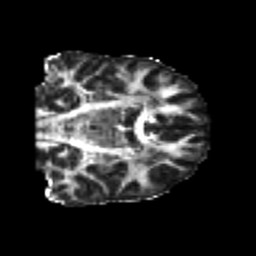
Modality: FA
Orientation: coronal
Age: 22
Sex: male
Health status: healthy
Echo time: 0.074 s